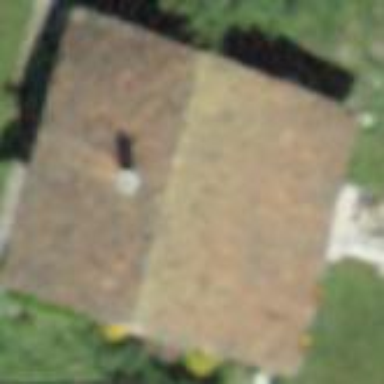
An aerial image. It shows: Gabled roof on residential building.